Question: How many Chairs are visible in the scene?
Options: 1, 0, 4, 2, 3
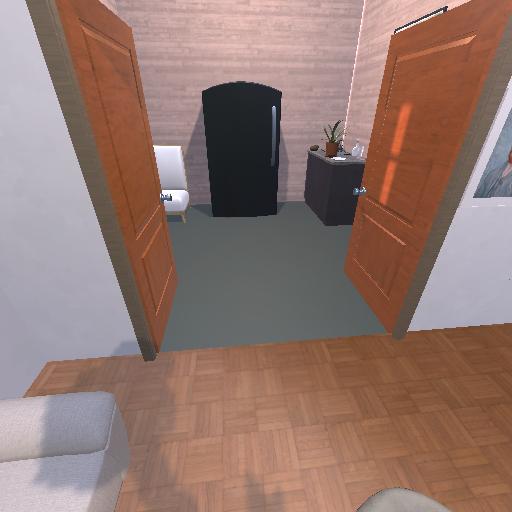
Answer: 1